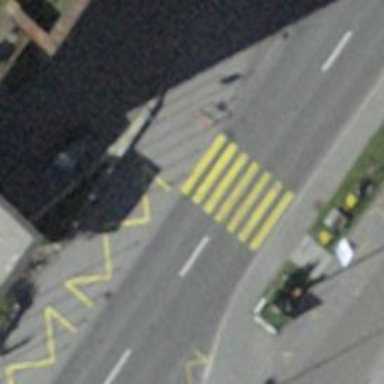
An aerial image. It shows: Zebra crossing on the road.